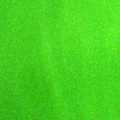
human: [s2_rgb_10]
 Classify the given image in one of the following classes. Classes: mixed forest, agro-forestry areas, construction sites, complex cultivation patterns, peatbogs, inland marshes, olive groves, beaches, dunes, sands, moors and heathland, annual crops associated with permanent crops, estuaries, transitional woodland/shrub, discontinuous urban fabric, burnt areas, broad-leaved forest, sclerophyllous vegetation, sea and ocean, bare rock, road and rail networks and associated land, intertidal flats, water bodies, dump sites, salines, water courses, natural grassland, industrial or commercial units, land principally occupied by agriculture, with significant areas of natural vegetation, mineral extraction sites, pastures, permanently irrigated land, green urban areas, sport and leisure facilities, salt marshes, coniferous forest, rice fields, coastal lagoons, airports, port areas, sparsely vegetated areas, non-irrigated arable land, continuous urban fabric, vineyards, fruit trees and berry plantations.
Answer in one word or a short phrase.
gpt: coastal lagoons